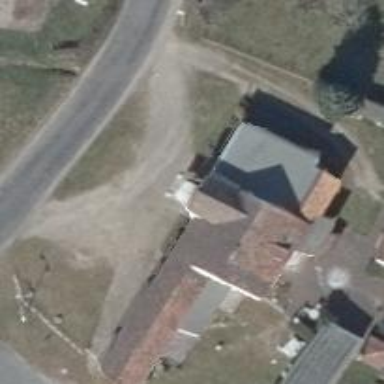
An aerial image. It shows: Pub.